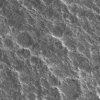
Atmospheric dust classification: not_dusty